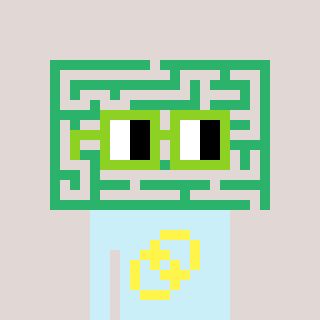
a pixel art character with square light green glasses, a maze-shaped head and a cold-colored body on a warm background